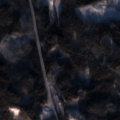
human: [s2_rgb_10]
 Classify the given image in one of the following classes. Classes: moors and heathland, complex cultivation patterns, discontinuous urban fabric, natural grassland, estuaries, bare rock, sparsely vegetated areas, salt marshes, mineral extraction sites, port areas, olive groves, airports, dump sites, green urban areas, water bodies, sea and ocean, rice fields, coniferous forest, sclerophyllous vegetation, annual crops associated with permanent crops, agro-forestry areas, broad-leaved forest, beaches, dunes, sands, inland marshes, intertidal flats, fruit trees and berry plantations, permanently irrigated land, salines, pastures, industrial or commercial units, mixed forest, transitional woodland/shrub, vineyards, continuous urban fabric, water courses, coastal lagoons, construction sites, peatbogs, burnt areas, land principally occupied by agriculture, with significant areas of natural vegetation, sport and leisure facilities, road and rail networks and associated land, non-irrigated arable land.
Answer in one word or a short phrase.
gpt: broad-leaved forest, coniferous forest, mixed forest, water bodies